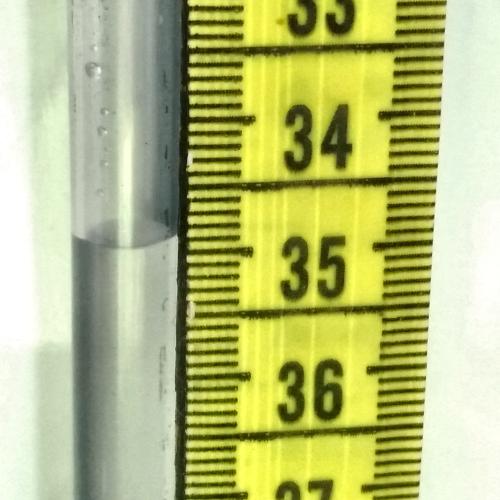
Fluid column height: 34.9 cm